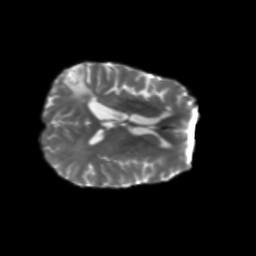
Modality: T2w
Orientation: axial
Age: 50
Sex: female
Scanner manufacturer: siemens
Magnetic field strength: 3 T
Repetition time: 5.25 s
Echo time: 0.08 s